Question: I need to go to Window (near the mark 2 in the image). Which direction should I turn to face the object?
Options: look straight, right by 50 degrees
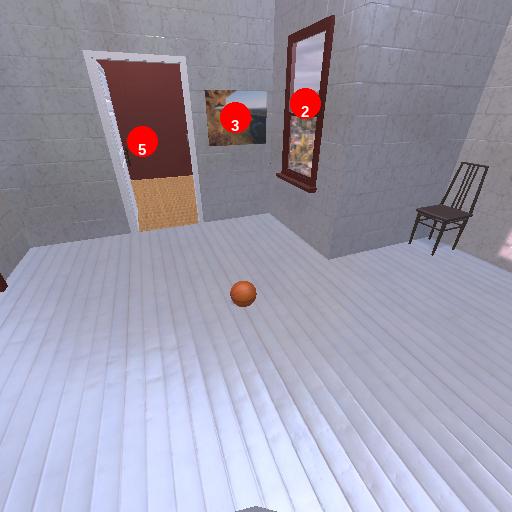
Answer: look straight